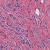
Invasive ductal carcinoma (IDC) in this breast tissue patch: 1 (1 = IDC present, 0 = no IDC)